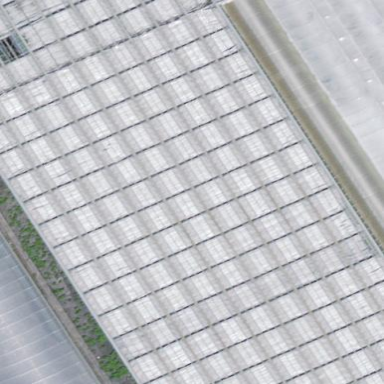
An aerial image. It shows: Greenhouse.